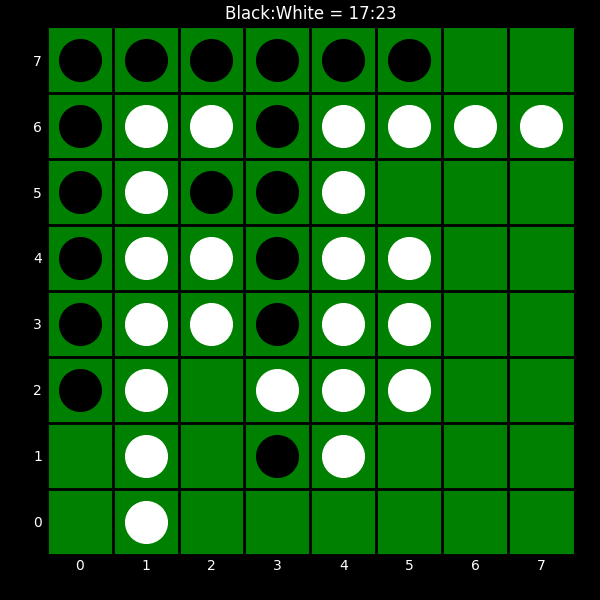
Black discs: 17
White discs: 23